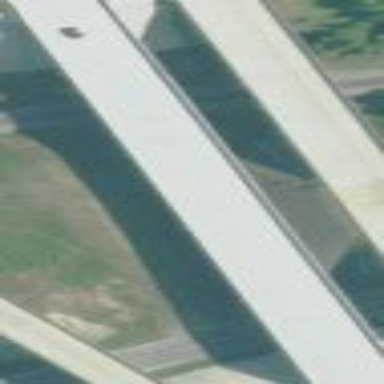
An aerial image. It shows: Man-made bridge.